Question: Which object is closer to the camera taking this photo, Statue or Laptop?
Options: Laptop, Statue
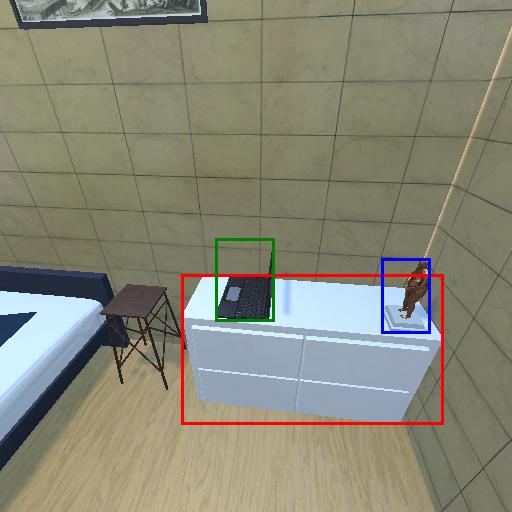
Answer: Laptop